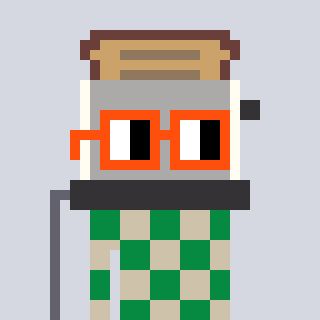
a pixel art character with square orange glasses, a toaster-shaped head and a bege-colored body on a cool background